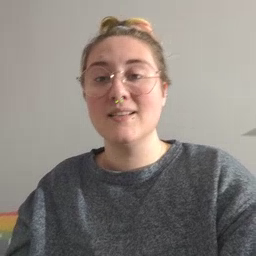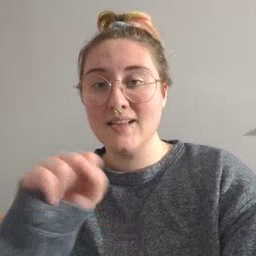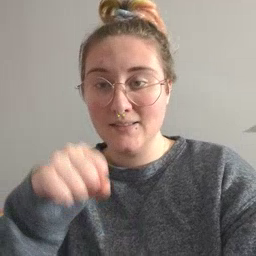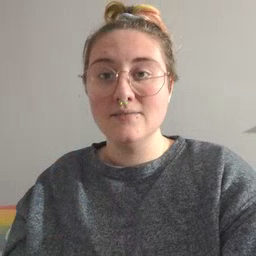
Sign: yes